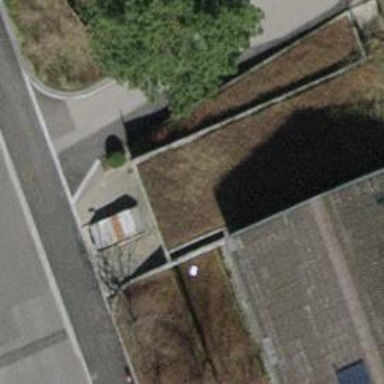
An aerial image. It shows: Building with bicycle parking facility inside.